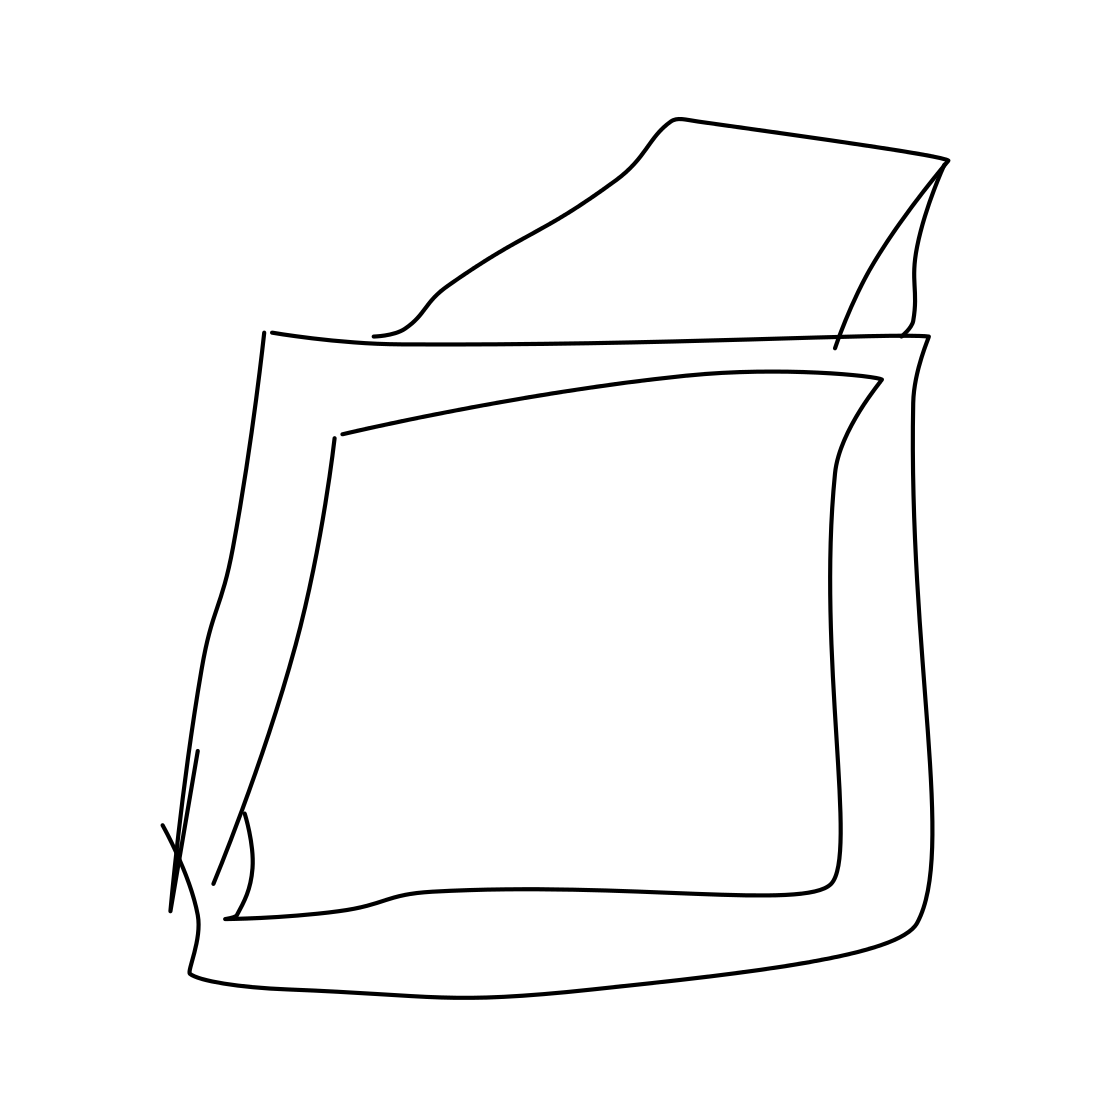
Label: computer monitor